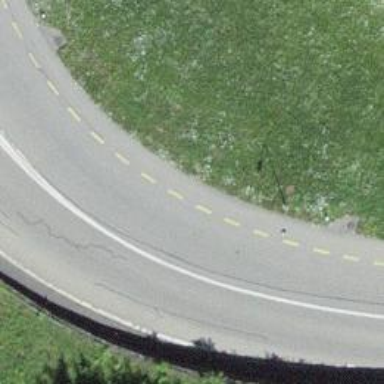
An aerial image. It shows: Trunk link highway.